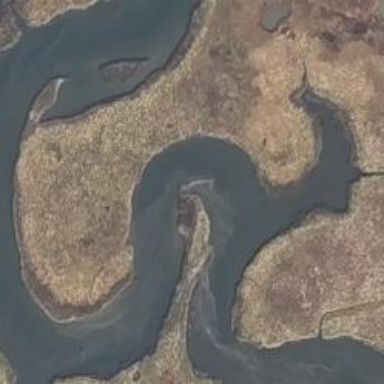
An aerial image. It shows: River with tidal flow.